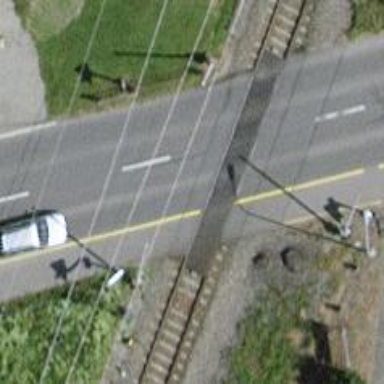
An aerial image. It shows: Level crossing with double half barrier.